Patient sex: M
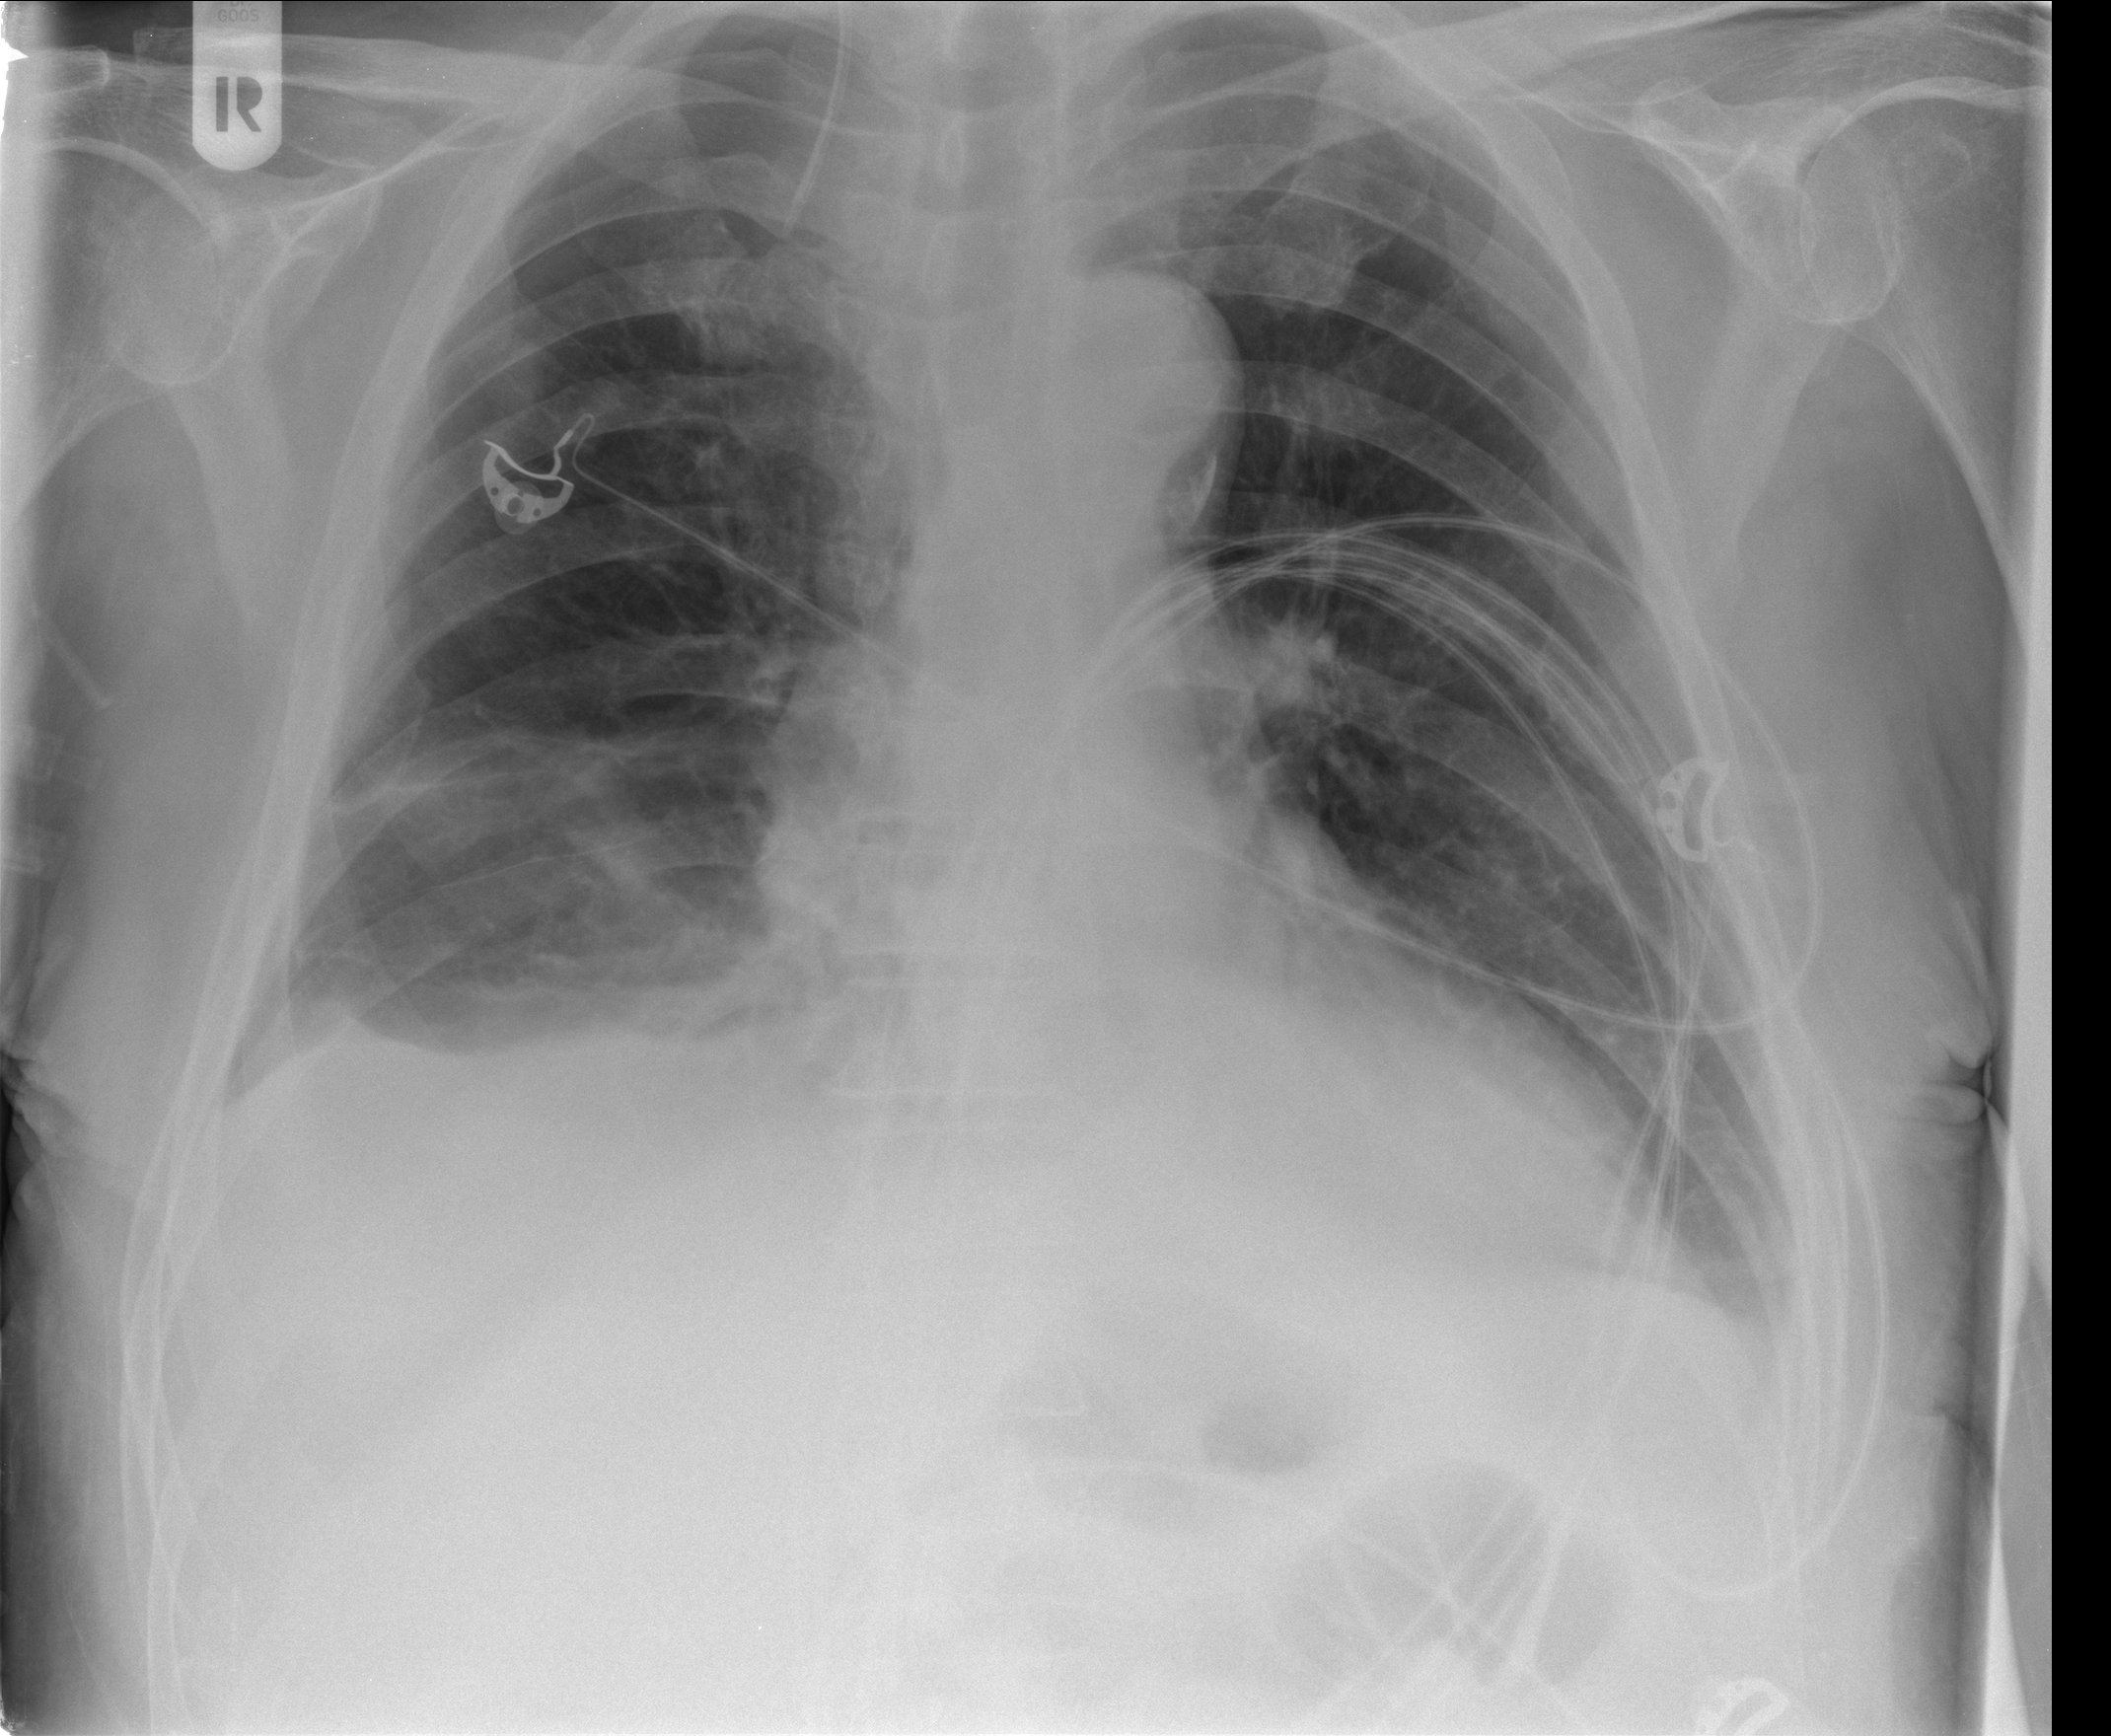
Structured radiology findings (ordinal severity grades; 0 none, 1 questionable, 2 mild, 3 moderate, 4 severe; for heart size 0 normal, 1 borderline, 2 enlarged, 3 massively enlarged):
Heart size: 0
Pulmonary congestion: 0
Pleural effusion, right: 2
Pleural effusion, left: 1
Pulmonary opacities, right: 0
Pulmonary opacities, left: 0
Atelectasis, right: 2
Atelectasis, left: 2